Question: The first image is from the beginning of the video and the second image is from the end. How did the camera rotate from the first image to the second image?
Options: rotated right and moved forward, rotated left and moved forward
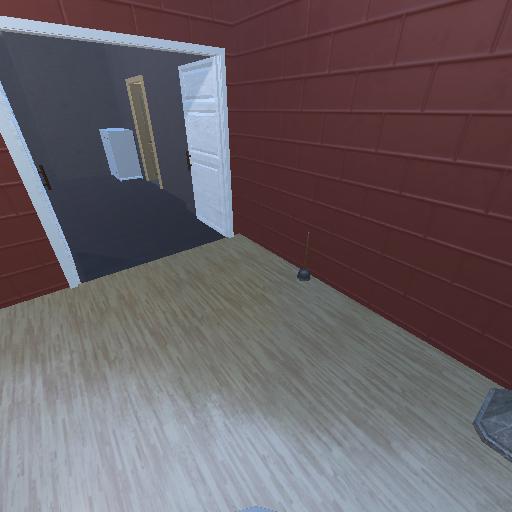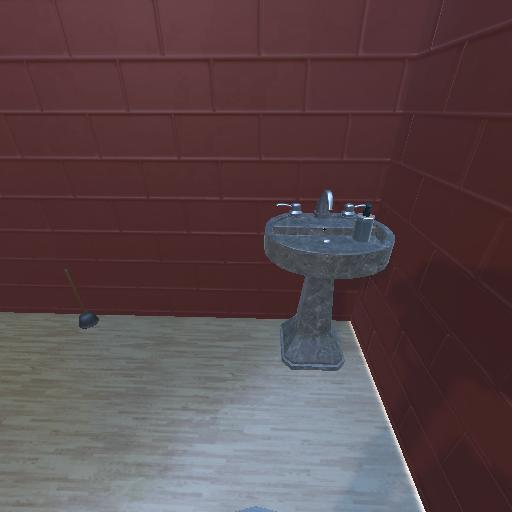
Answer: rotated right and moved forward